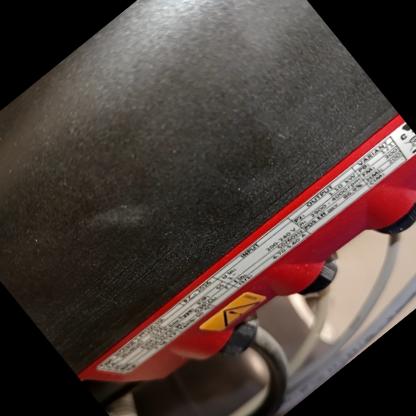
Klasa: tabliczka-znamionowa